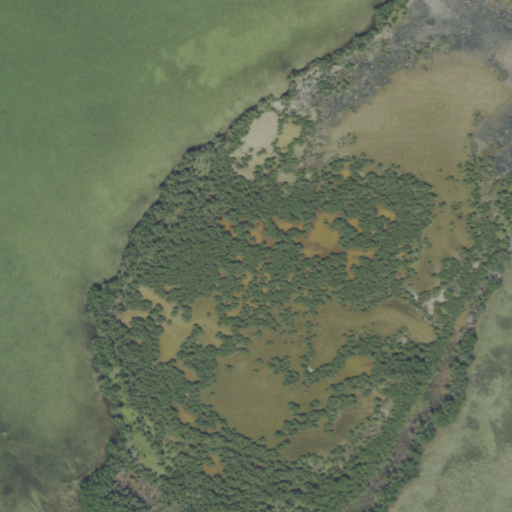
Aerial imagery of island in Florida named Buttonwood Keys containing herbaceous wetlands, open water, and woody wetlands